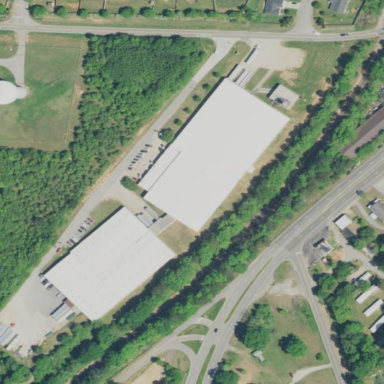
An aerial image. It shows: Industrial building.